Field crop: maize
Growth stage: 2
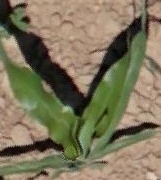
Species: maize